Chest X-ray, AP view. Patient: 39 years old, sex M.
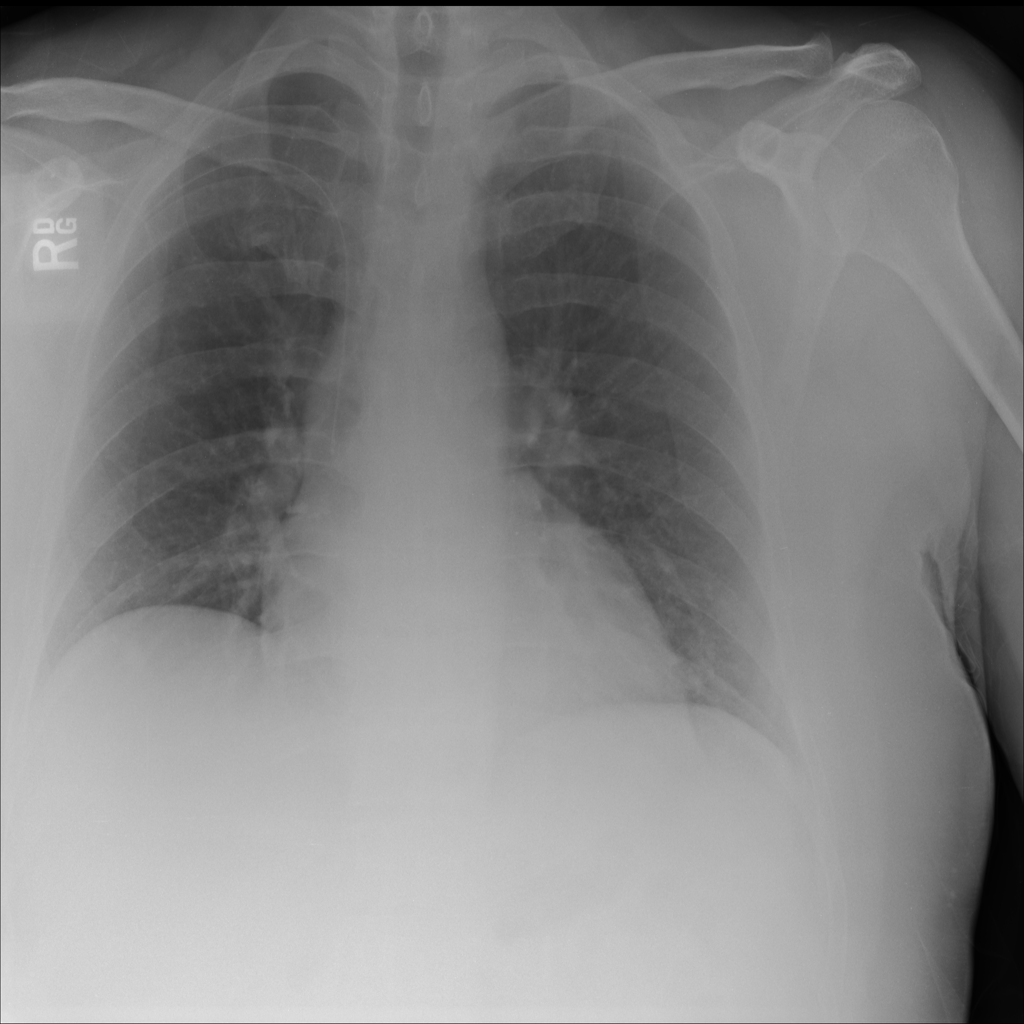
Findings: No Finding